Question: Every time I execute a query in Google bigquery in the Explanation tab, I can see that their involves an average waiting time. Is it possible to know the percentage or seconds of wait time?

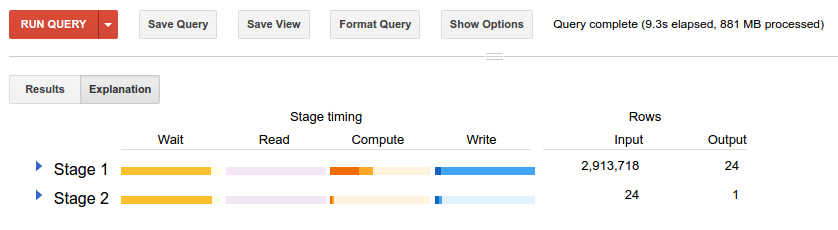
Answer: Since BigQuery is a managed service, around the glob a lot of customers are using it. It has an internal scheduling system based on the billingTier (explained here <URL> and other internals of your project. Based on this the query is scheduled to be executed based on the cluster availability. So there will be a minimum time until it finds a cluster of machines to execute your job.
I never seen there significant times. In case you have this issue then contact google support to see your project. If you edit your original question and add a job ID, a google enginner may check it out if there is an issue orn ot.